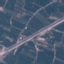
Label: Highway